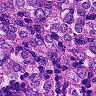
Metastatic tissue present: yes